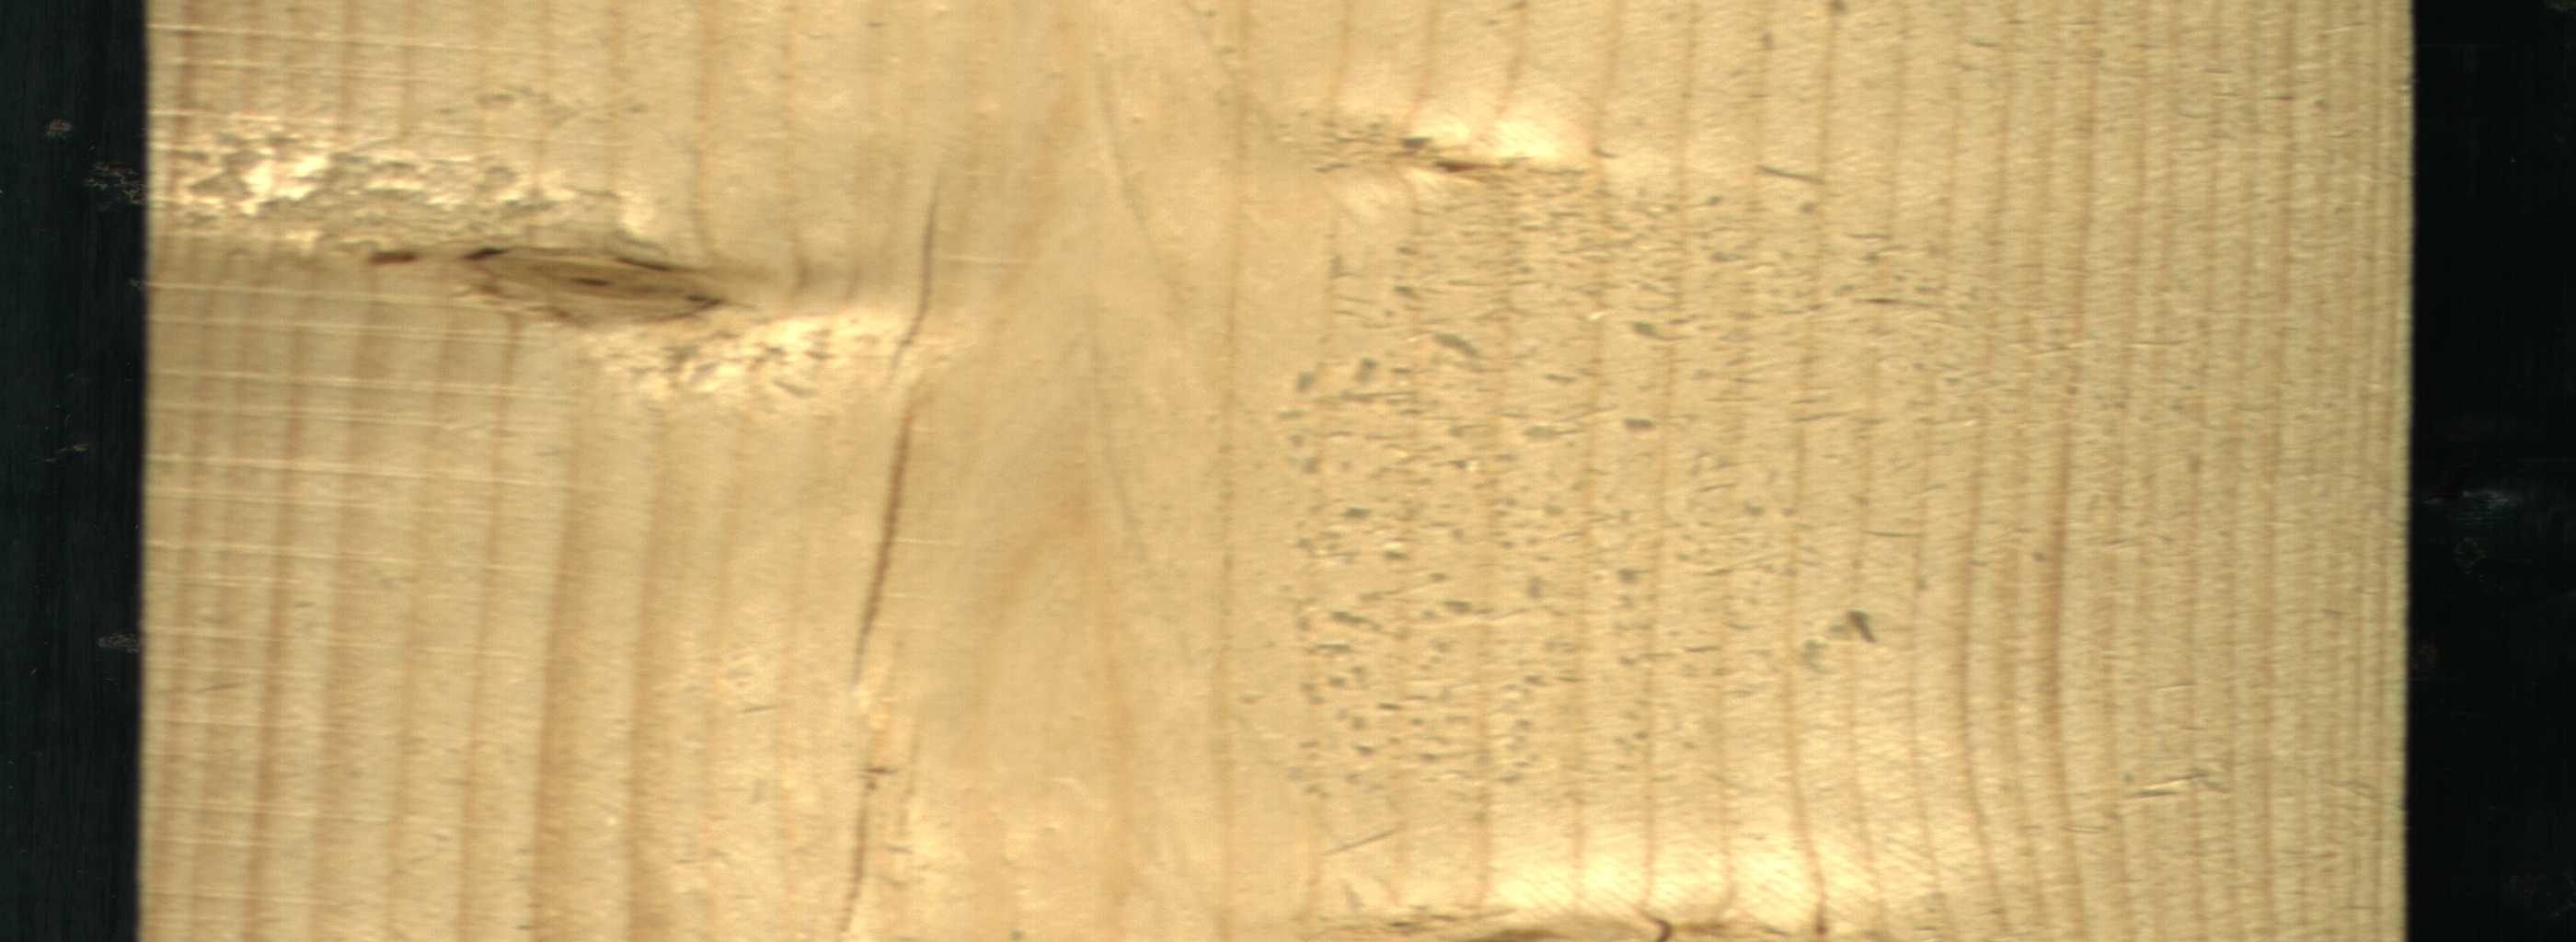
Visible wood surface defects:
Crack
Crack
Live_Knot
Live_Knot